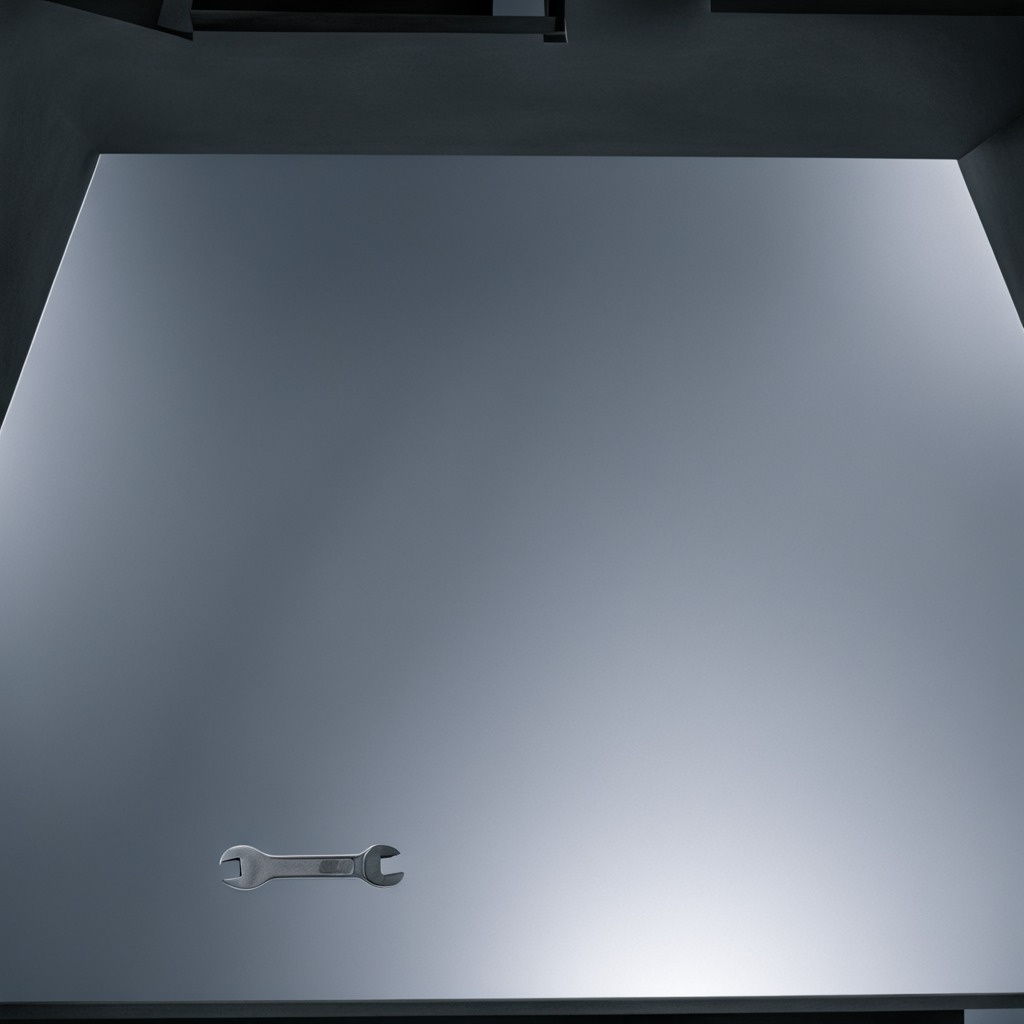
A wrench is lying on a clean empty table in the evening.